Interaction volume radius: 10 \u00c5
Interaction volume height: 20 \u00c5
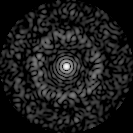
Disorder parameter: 0.8612